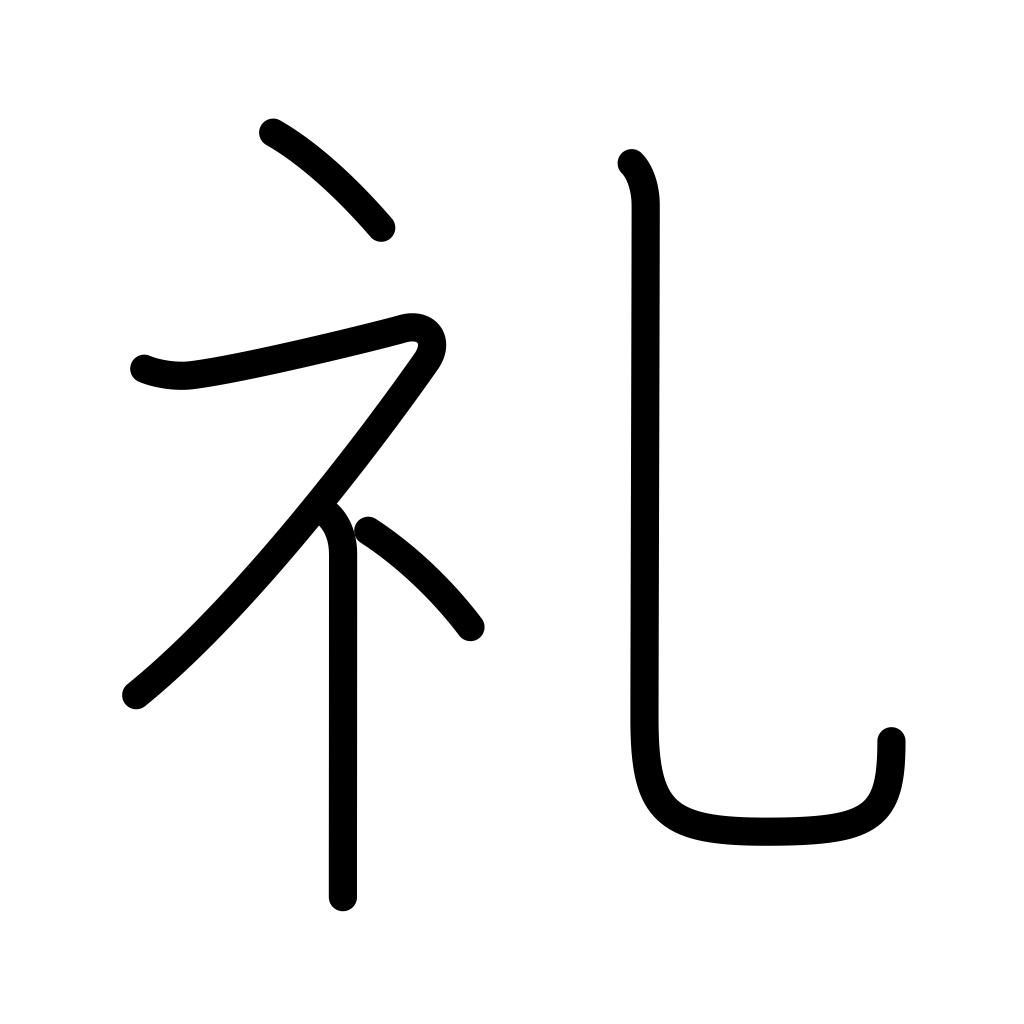
Meaning: salute, bow, ceremony, thanks, remuneration